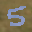
Label: 5